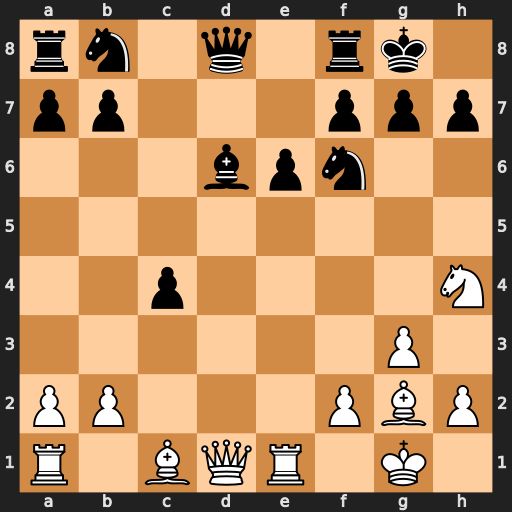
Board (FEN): rn1q1rk1/pp3ppp/3bpn2/8/2p4N/6P1/PP3PBP/R1BQR1K1
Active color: w
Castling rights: -
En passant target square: -
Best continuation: Bxb7